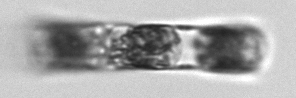
Label: Hemiaulus